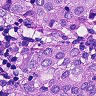
Metastatic tissue present: yes